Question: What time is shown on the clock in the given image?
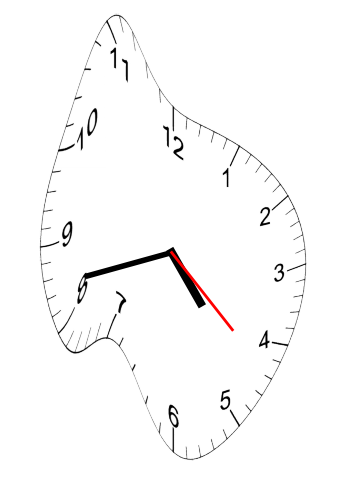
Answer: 04:42:22